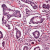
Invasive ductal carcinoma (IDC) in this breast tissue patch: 1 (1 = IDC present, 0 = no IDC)